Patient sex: M
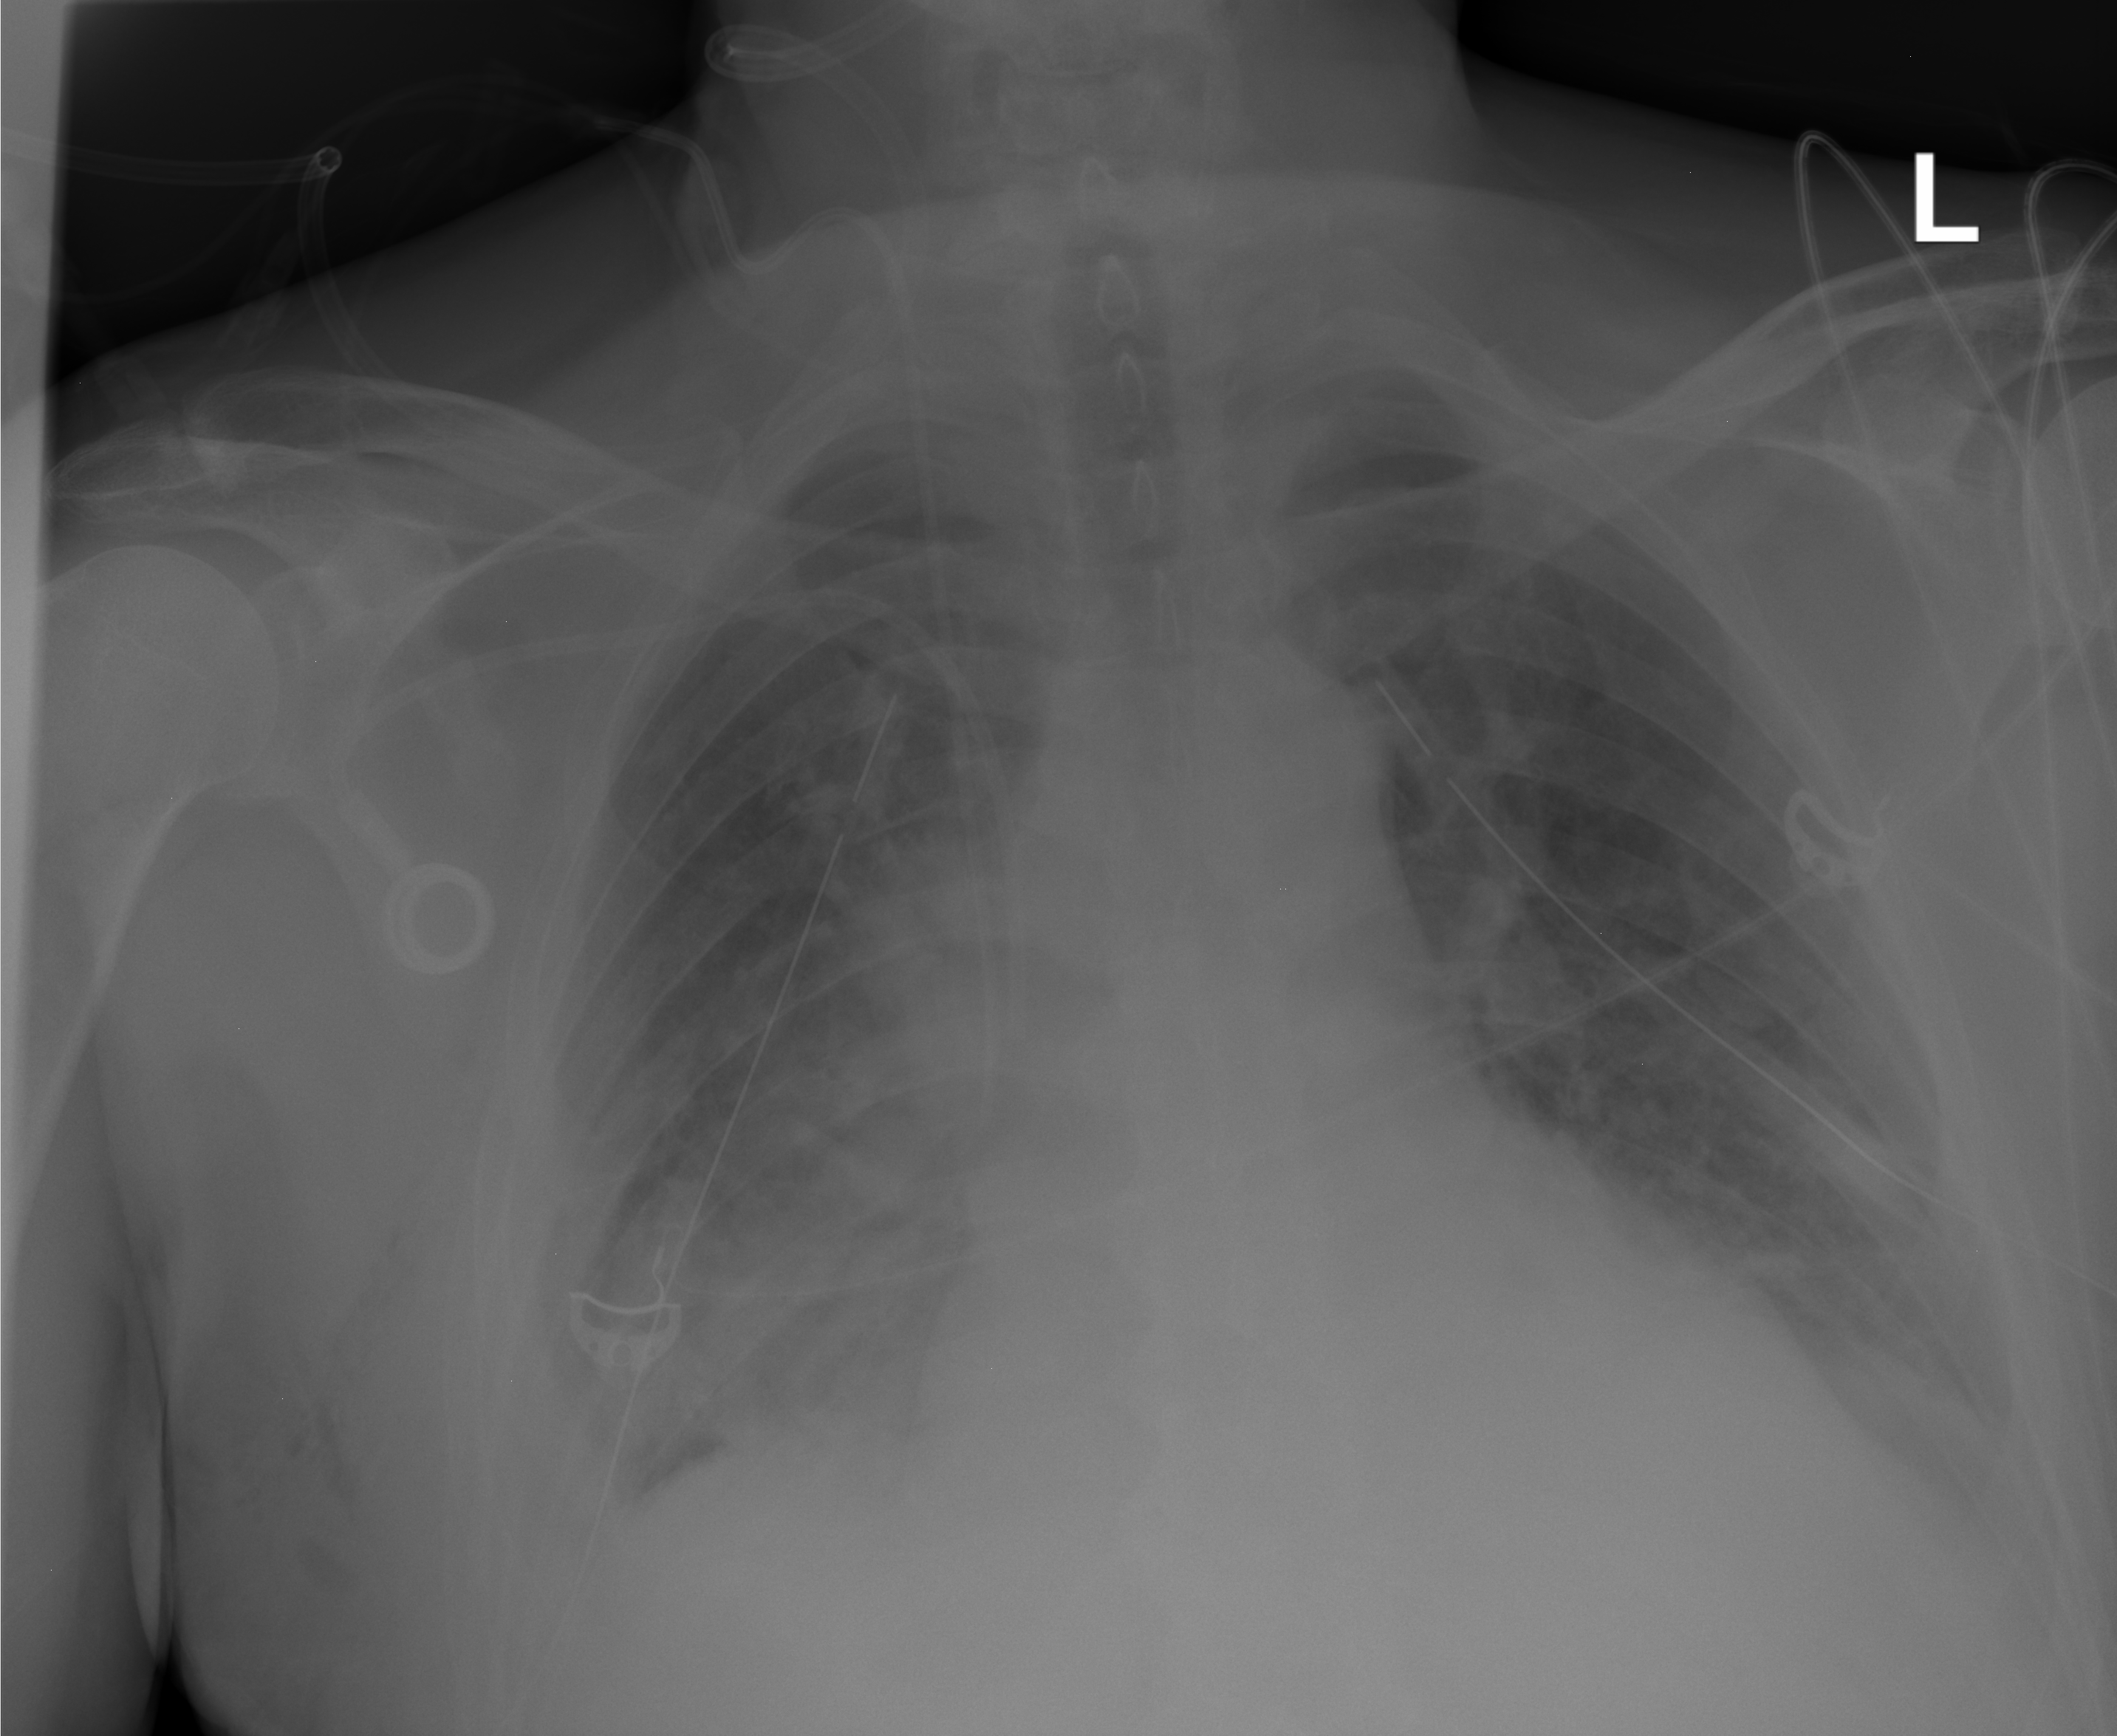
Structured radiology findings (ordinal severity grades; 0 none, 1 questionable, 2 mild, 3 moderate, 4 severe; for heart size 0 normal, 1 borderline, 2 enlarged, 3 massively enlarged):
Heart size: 2
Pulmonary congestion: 2
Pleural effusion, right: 2
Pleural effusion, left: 2
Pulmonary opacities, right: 0
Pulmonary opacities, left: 0
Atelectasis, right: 3
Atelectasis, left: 2